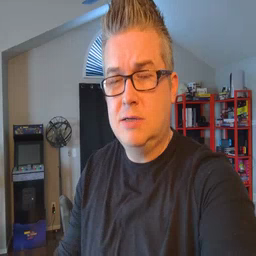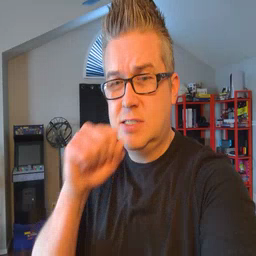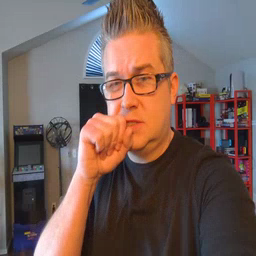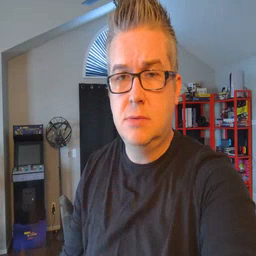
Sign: carrot